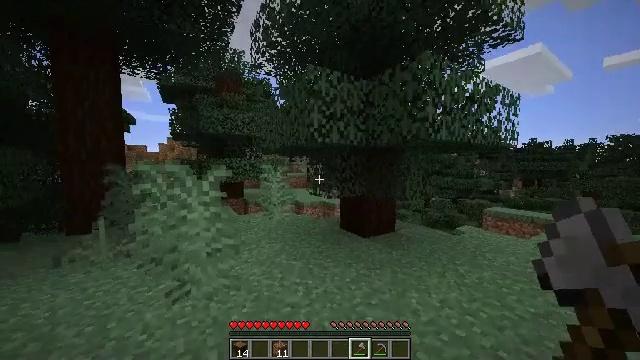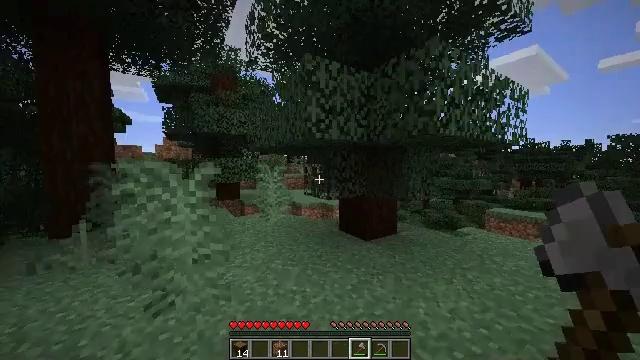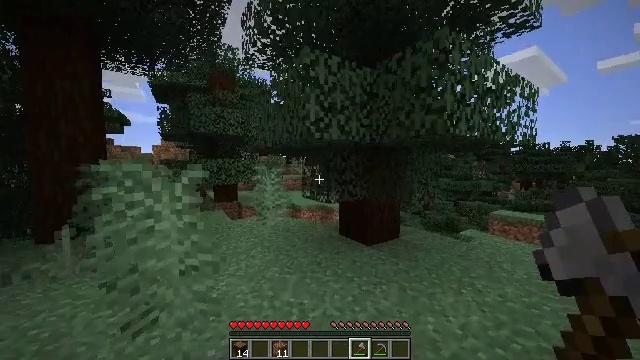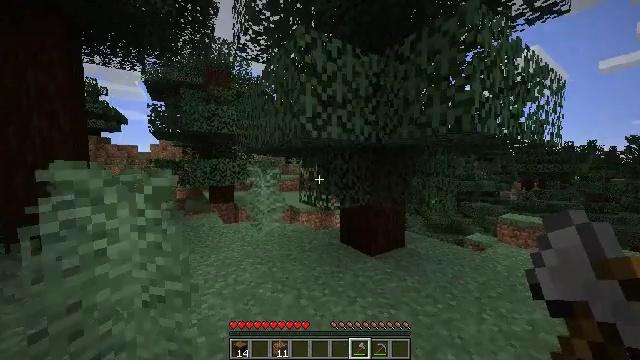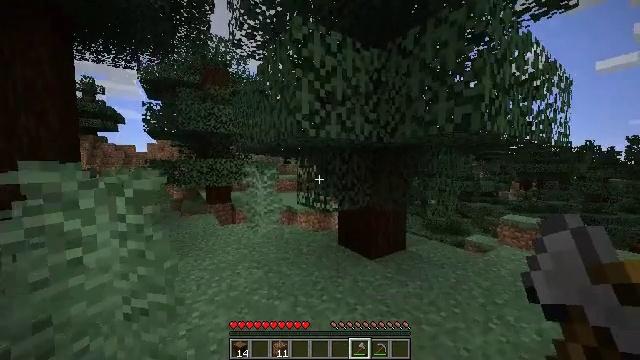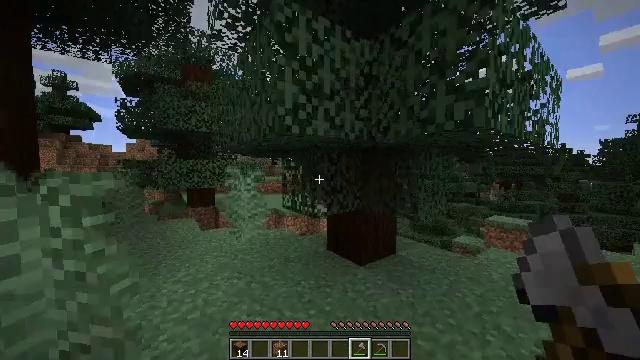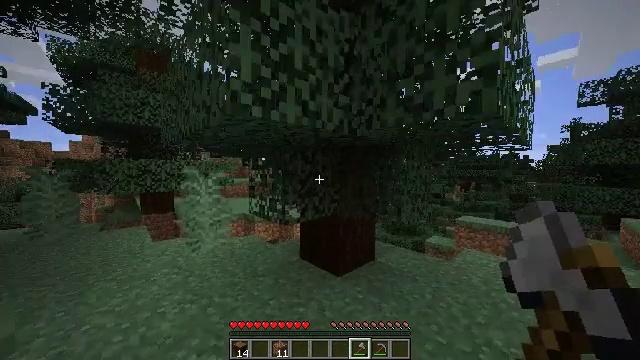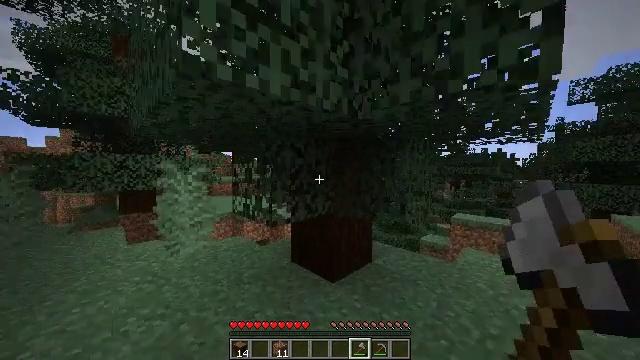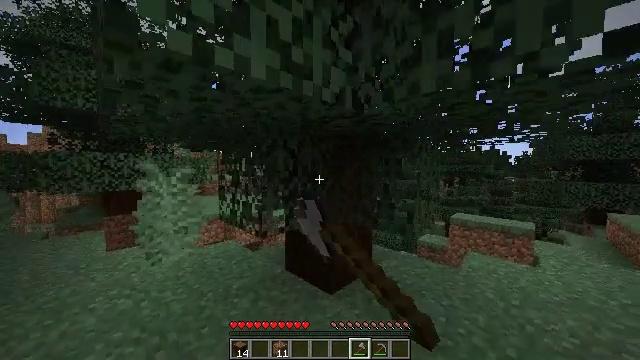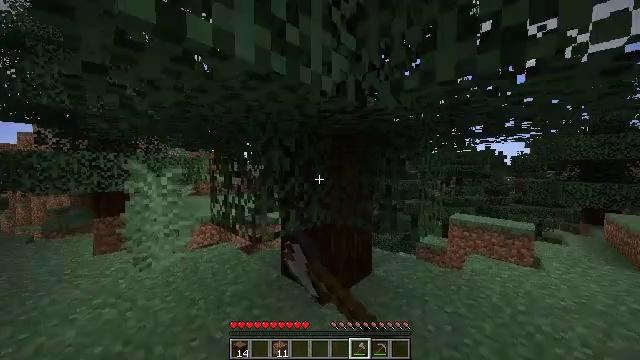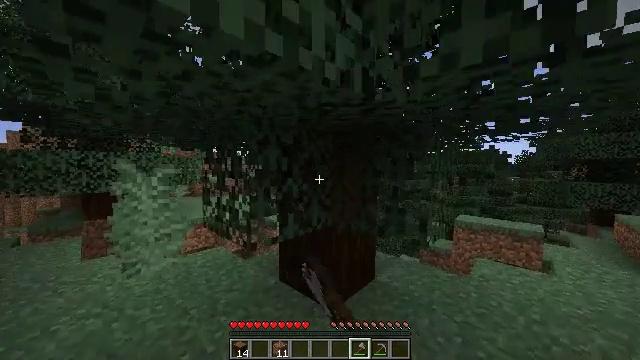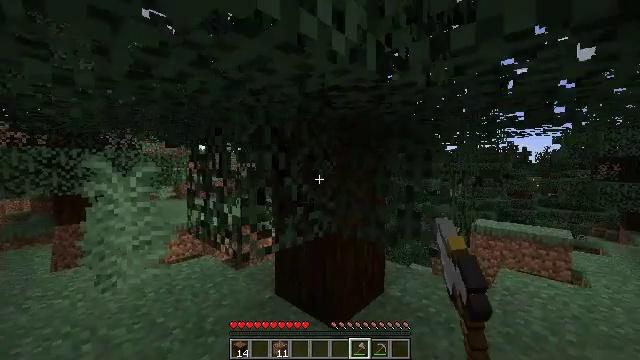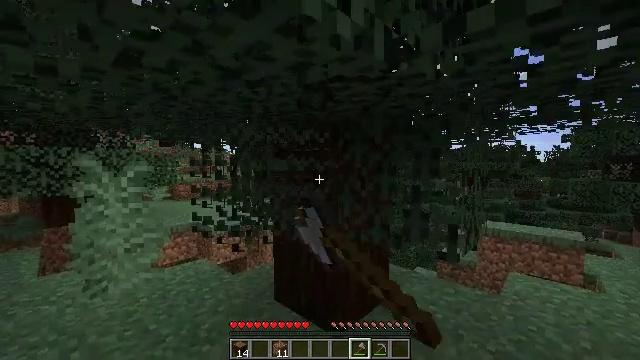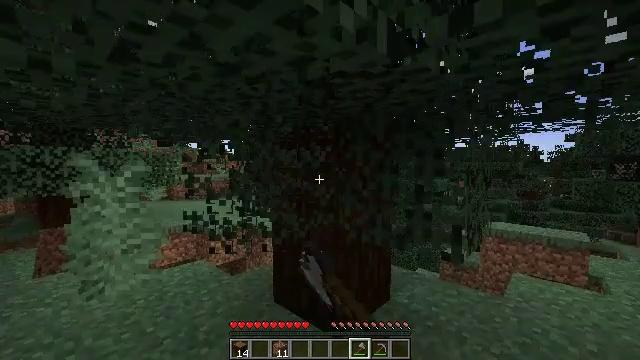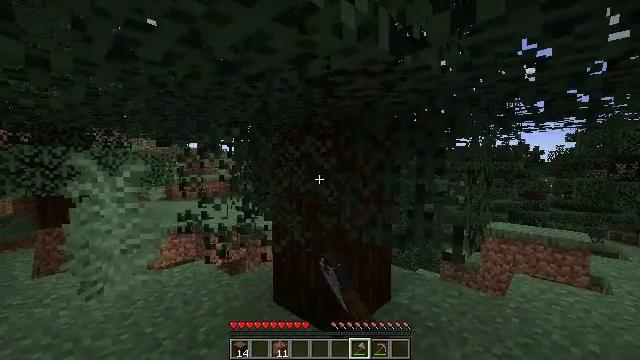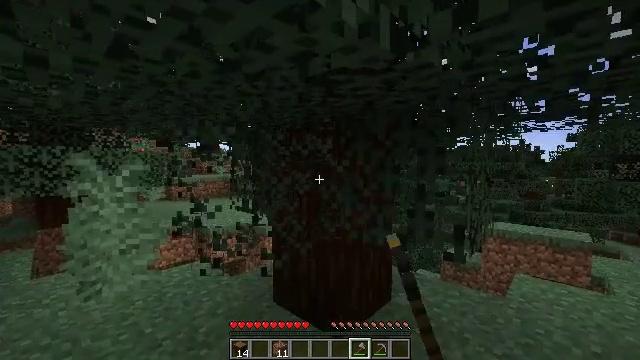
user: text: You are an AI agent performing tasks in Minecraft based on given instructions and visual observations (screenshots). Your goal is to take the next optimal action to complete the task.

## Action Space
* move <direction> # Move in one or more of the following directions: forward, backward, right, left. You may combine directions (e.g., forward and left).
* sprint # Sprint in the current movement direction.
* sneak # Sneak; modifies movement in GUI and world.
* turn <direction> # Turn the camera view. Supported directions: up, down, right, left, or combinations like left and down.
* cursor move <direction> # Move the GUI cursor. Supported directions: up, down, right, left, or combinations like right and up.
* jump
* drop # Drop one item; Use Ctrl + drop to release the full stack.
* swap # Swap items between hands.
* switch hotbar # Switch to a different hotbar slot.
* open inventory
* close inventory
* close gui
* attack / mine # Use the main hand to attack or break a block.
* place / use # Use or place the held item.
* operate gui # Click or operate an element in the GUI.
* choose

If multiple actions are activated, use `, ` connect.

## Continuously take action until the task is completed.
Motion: motion action
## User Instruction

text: Punch the spruce leaves to get saplings.
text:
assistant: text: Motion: move forward
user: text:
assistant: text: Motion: move forward
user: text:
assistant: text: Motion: move forward
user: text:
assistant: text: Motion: move forward
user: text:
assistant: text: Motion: move forward, turn right
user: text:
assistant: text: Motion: move forward, turn right
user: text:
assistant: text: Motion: move forward, turn right, attack / mine
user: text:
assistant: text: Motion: move forward, turn right, attack / mine
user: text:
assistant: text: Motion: attack / mine
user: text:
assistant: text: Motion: attack / mine
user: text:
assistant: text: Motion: attack / mine
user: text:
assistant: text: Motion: attack / mine
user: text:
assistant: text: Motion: attack / mine
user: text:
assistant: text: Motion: attack / mine
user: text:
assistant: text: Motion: attack / mine
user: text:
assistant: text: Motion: attack / mine
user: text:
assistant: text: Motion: attack / mine